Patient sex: F
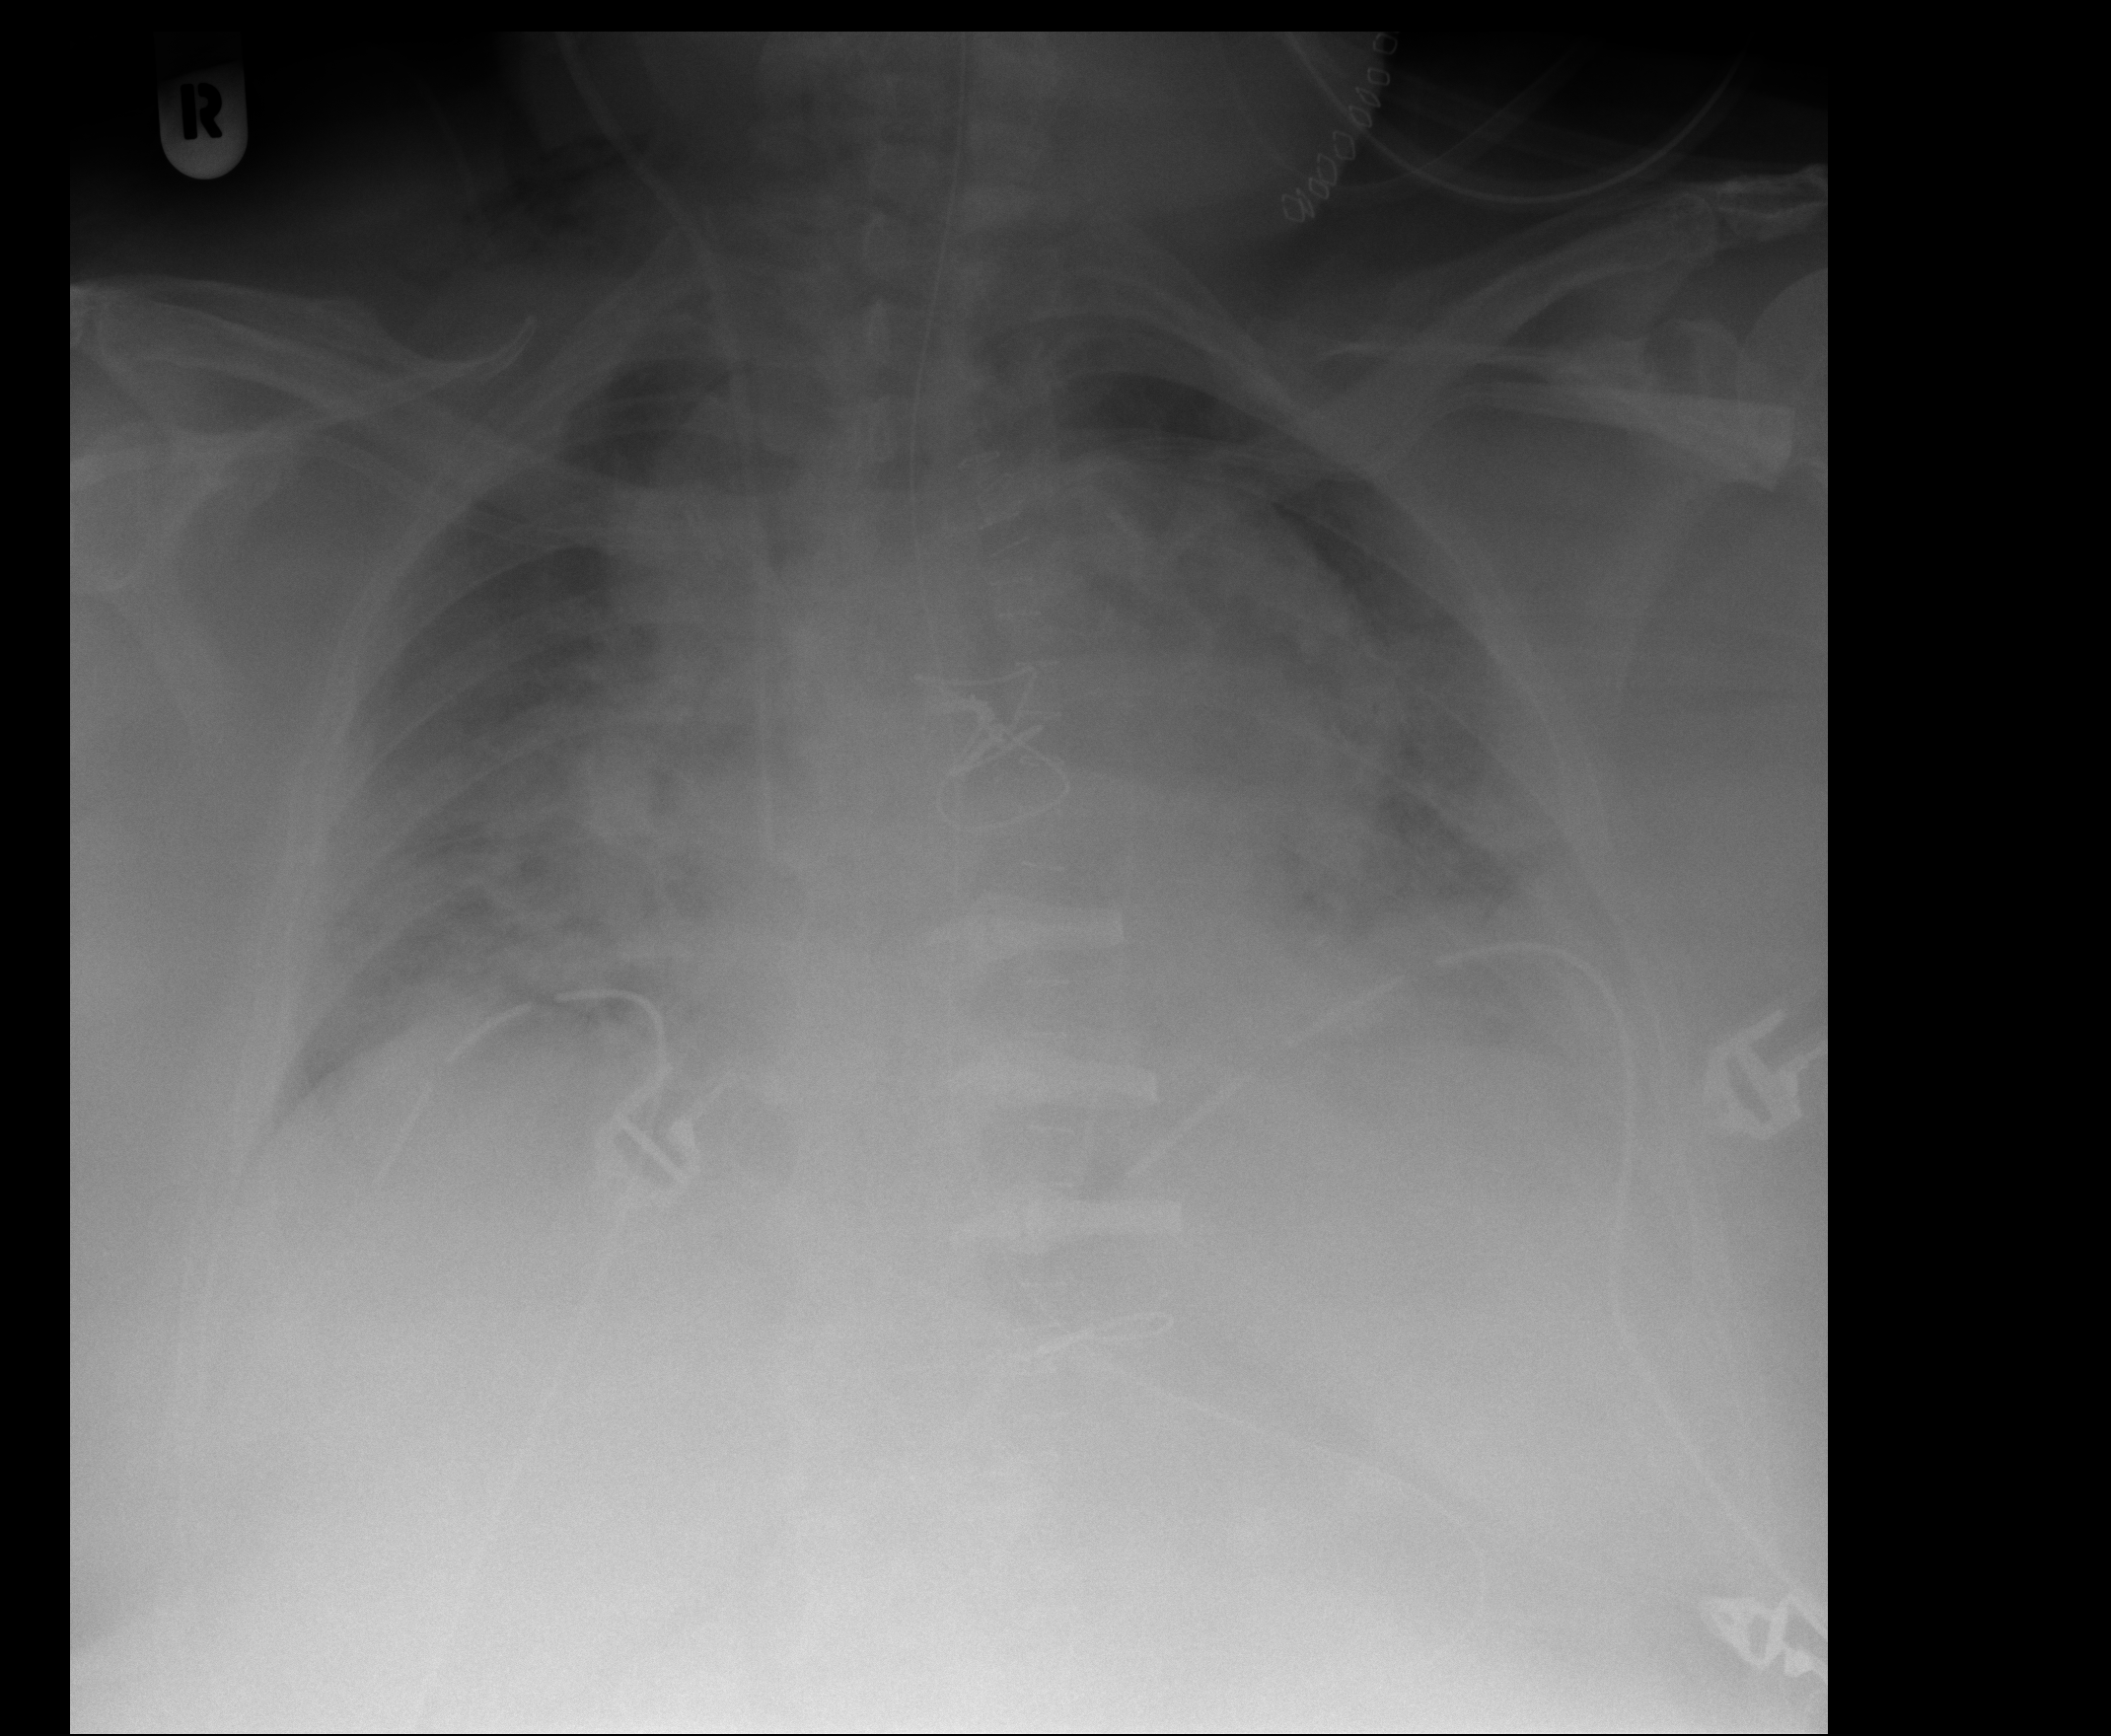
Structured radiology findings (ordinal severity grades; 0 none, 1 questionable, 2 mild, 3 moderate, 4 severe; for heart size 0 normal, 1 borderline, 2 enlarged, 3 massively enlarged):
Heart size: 3
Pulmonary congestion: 4
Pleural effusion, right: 0
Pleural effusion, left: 0
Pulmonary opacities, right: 4
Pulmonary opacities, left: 4
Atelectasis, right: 3
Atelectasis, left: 3